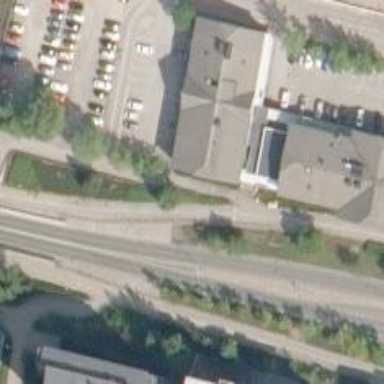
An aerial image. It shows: Healthcare clinic.